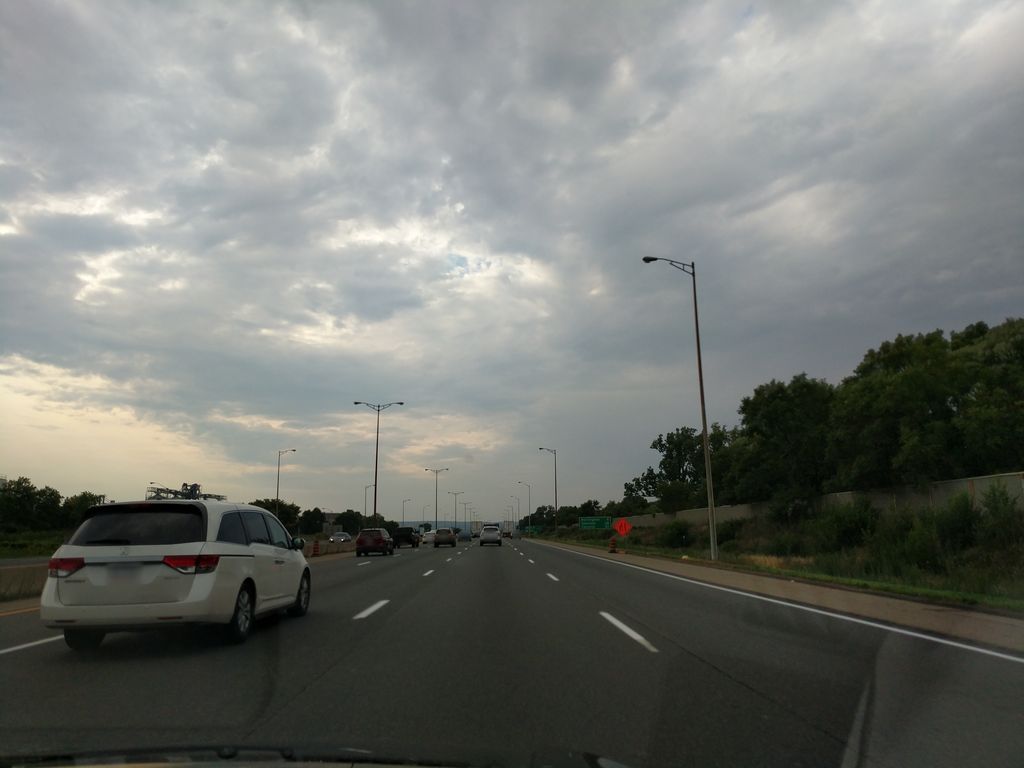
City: hamilton